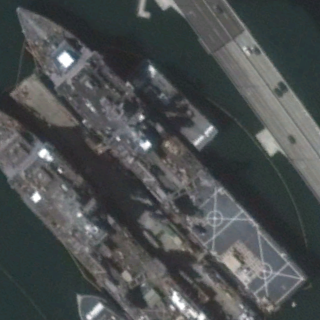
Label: combat